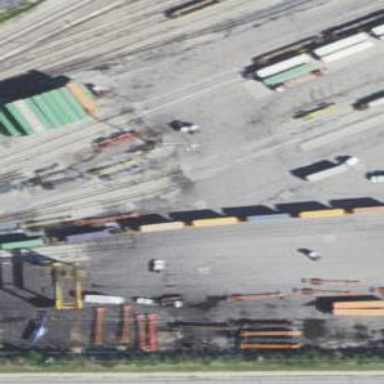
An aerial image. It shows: Railway yard used for servicing trains.